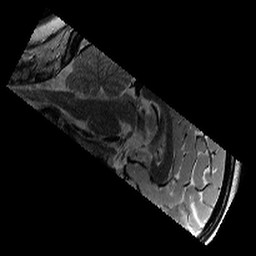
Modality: T2w
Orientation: sagittal
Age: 9
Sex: male
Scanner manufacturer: siemens
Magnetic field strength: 3 T
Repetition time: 9.23 s
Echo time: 0.067 s